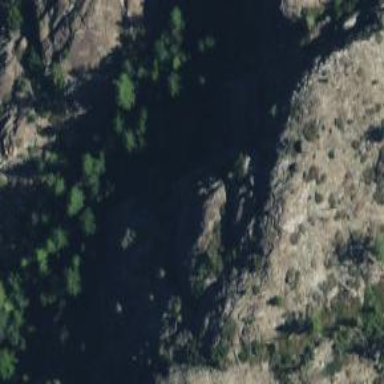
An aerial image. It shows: Crag for climbing.